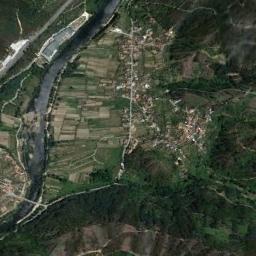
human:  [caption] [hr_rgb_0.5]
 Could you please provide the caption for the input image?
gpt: The deep blue river has a village and the farmland on one side .

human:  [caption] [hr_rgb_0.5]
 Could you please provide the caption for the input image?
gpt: The river goes through farmland and trees .

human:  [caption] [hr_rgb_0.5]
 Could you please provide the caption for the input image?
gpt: The river is surrounded by trees .

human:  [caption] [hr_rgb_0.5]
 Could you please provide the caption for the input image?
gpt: A curvy cyan river with green and tan mixed fields on both sides of the bank and a town with large buildings .

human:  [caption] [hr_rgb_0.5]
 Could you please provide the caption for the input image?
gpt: There are some farmlands and green forests near the river .